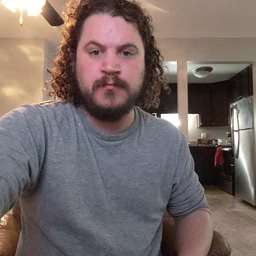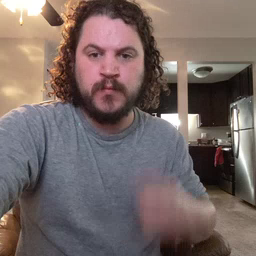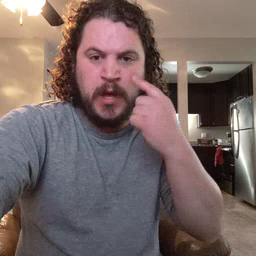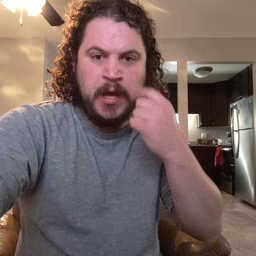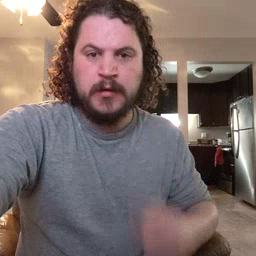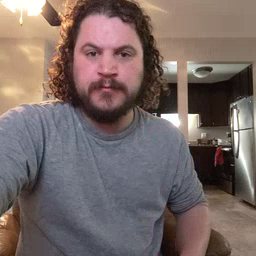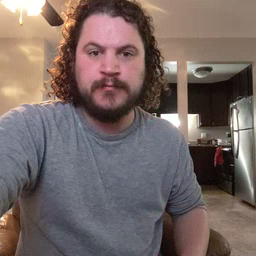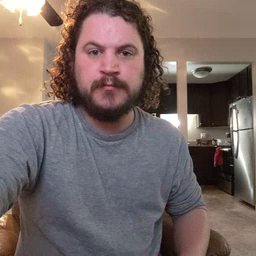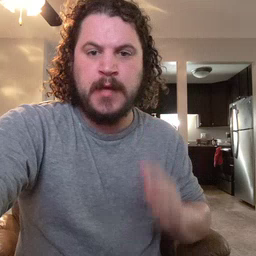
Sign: cry